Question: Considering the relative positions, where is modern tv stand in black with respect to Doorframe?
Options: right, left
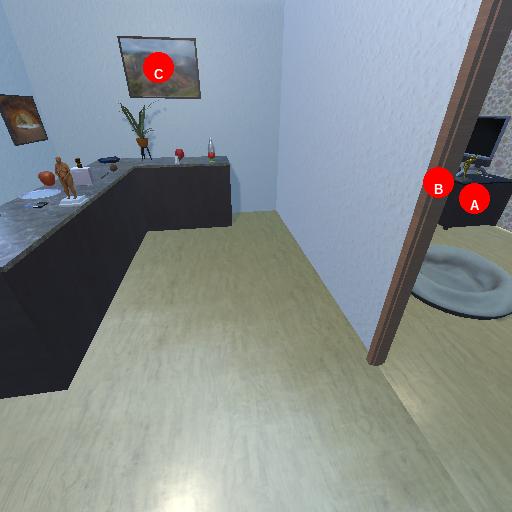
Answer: right